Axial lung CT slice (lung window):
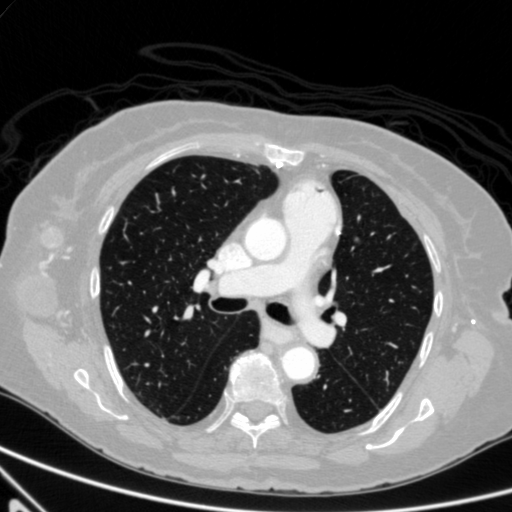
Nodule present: yes
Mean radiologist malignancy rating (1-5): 4